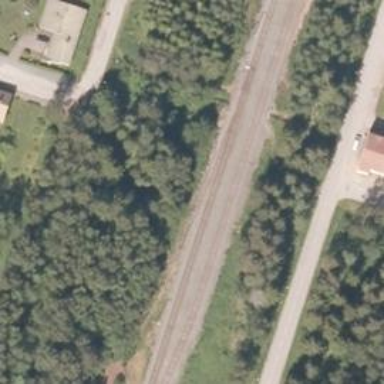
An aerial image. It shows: Wedge is used for the railway derail.